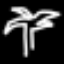
Label: palm tree